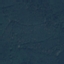
Land use / land cover: Forest